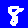
Digit: 8